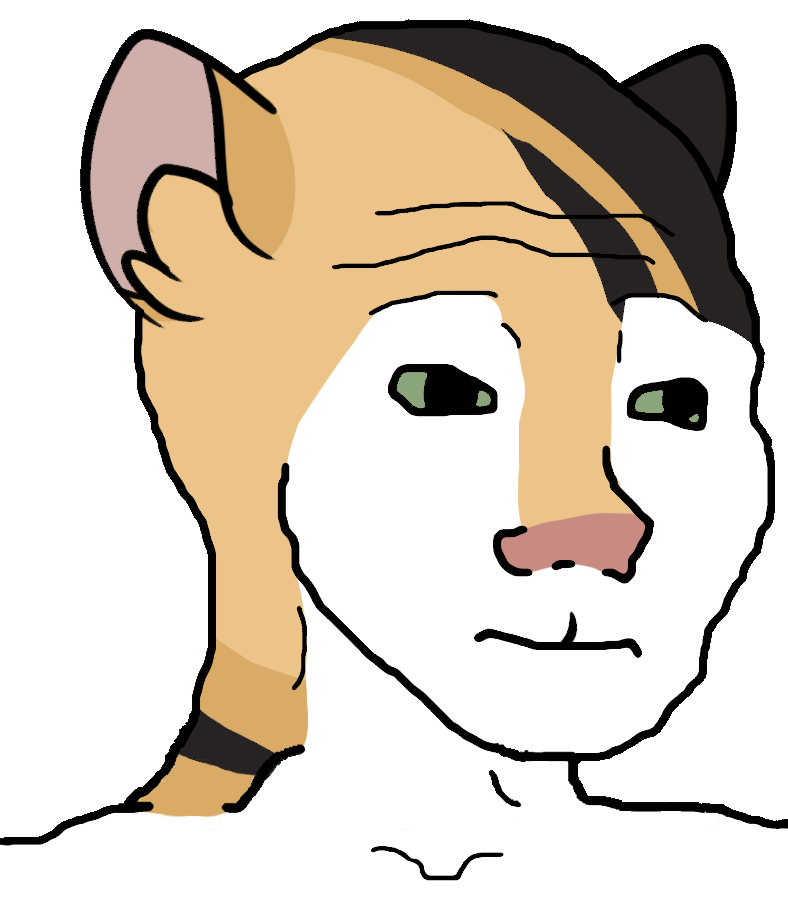
Label: 5_Animal